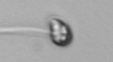
Label: flagellate